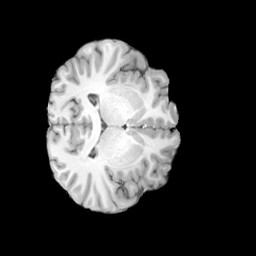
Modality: T1w
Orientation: axial
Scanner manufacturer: siemens
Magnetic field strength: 3 T
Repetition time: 2 s
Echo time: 0.0024 s